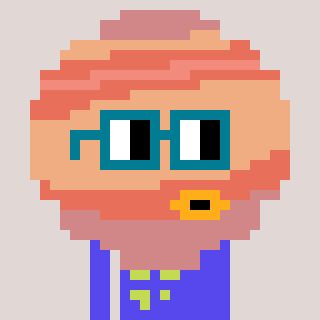
a pixel art character with square dark green glasses, a jupiter-shaped head and a computerblue-colored body on a warm background